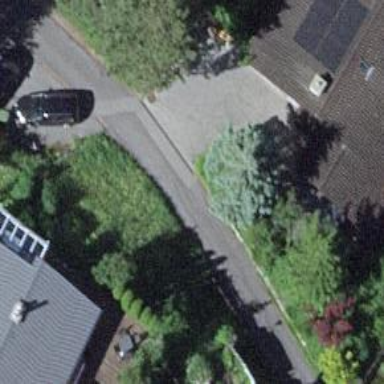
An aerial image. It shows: Paved service road.